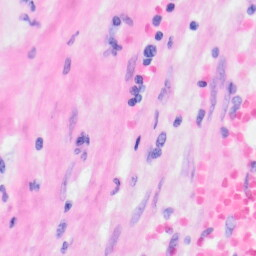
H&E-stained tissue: Kidney